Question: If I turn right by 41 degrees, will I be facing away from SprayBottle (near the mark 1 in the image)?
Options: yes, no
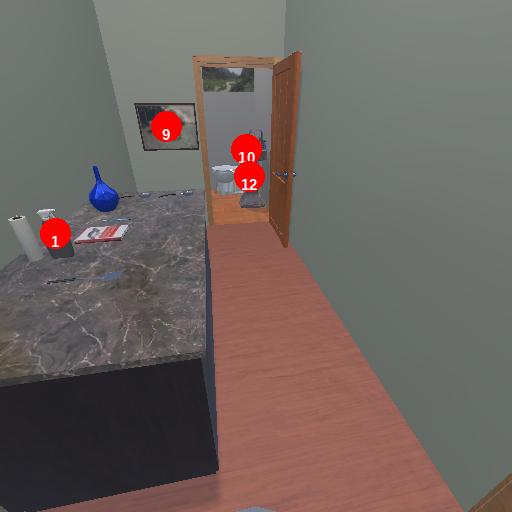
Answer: yes